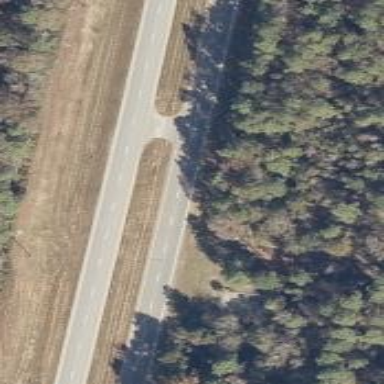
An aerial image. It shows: Trunk link highway.